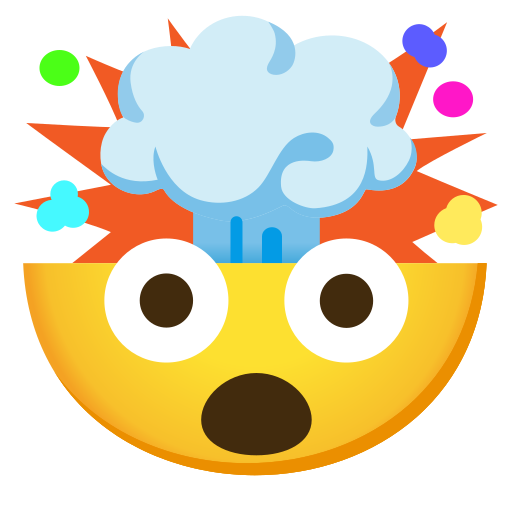
Emoji: 🤯